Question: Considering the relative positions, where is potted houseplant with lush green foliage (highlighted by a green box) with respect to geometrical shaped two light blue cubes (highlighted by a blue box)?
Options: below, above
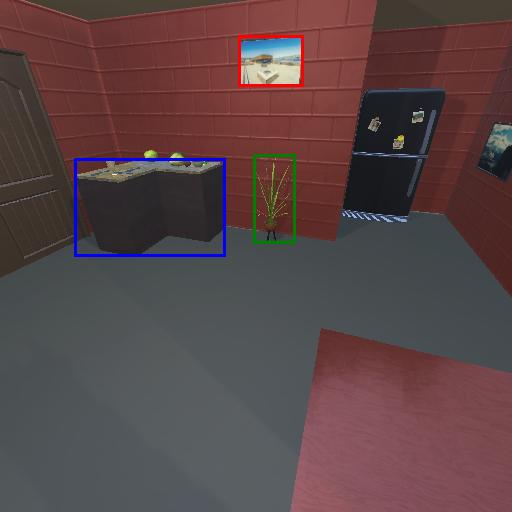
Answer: below